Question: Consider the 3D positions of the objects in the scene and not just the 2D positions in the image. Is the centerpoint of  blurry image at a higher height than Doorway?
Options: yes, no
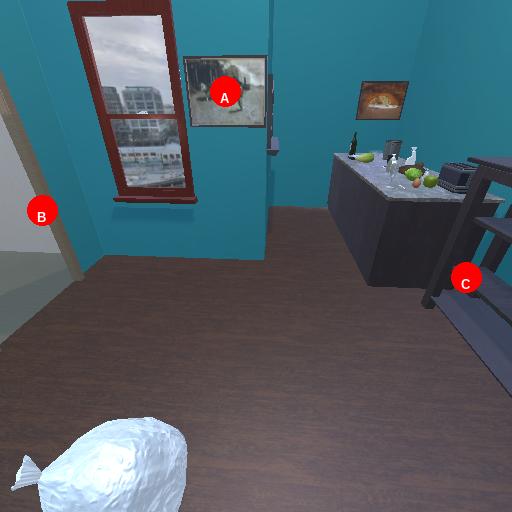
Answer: yes